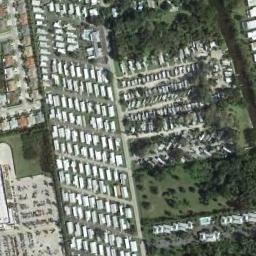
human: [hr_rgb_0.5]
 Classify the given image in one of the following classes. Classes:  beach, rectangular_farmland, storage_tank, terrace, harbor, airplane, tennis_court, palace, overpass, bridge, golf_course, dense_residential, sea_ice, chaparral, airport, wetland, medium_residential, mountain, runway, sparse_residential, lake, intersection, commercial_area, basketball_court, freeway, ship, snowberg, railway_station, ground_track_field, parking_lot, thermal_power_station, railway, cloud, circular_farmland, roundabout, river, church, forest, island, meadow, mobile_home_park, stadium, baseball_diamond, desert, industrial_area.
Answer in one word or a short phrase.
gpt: mobile_home_park